Interaction volume radius: 10 \u00c5
Interaction volume height: 20 \u00c5
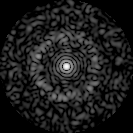
Disorder parameter: 0.8148